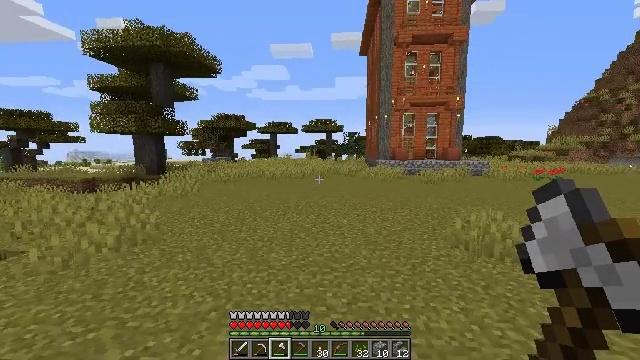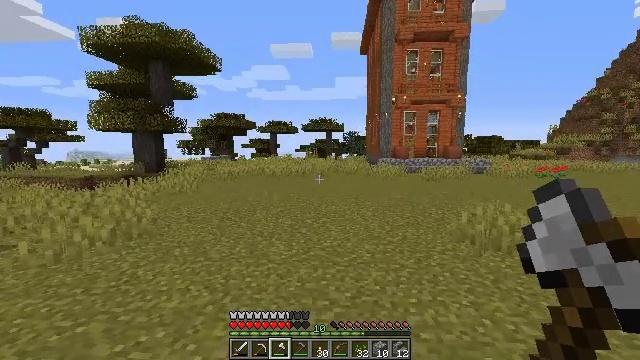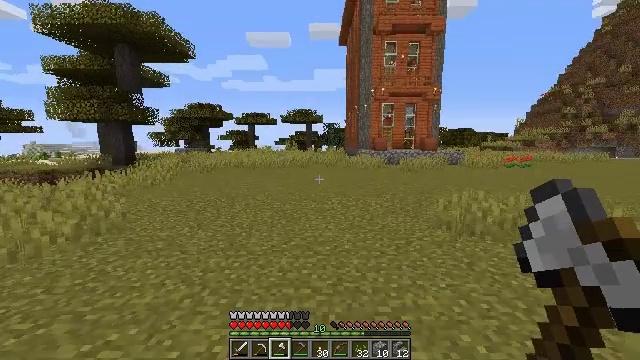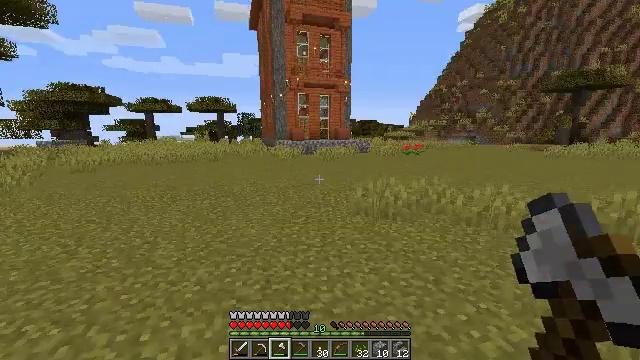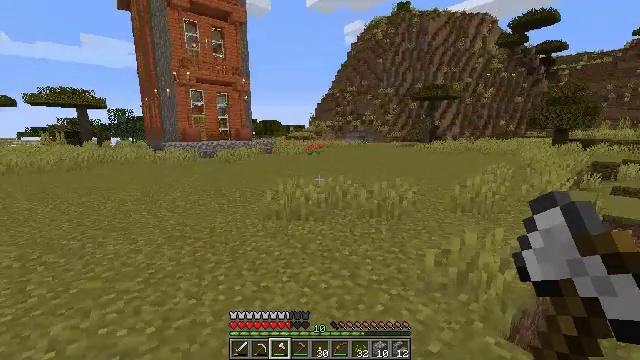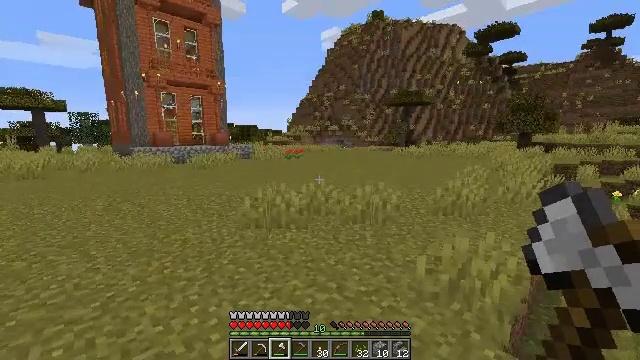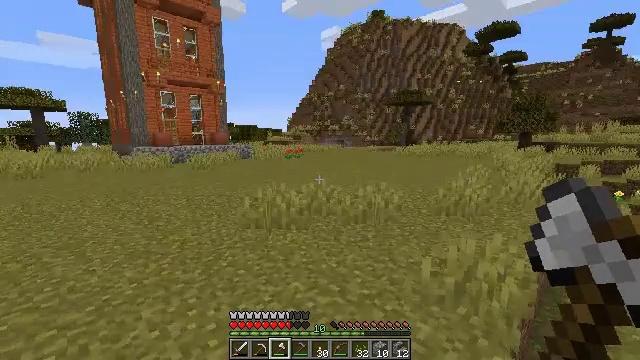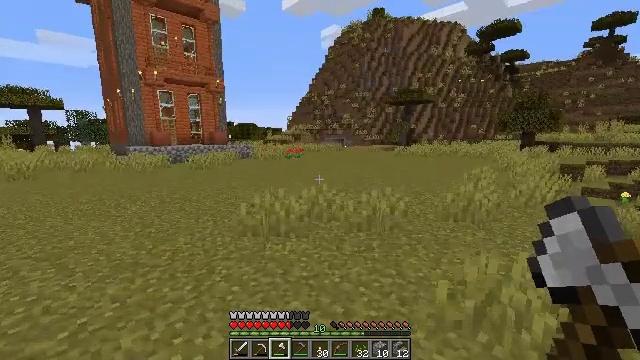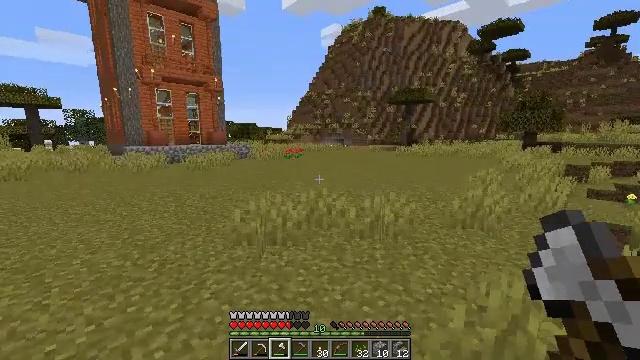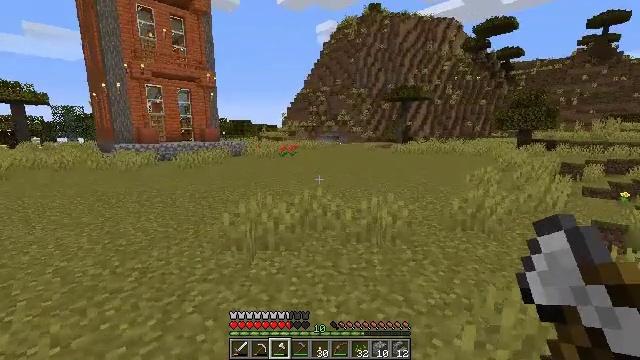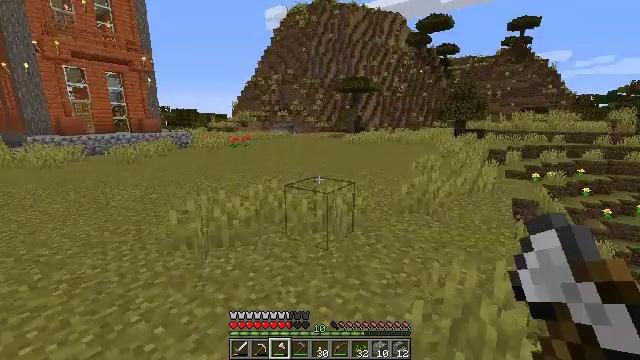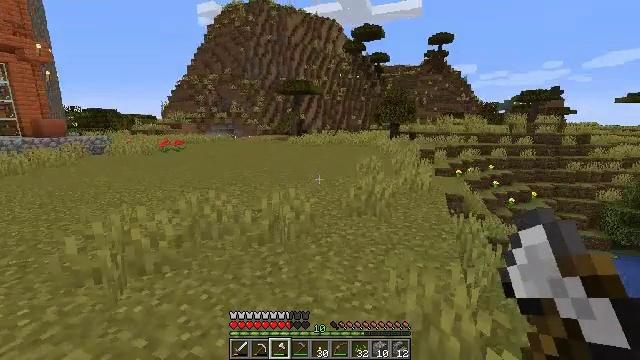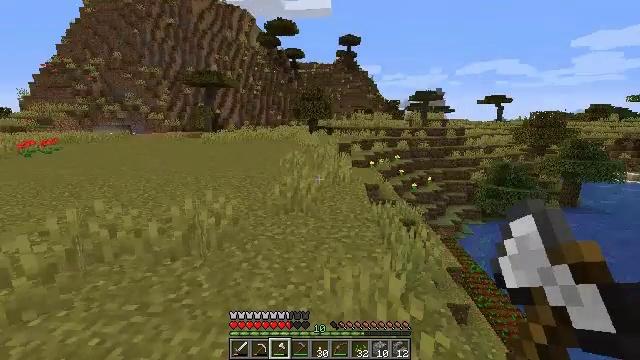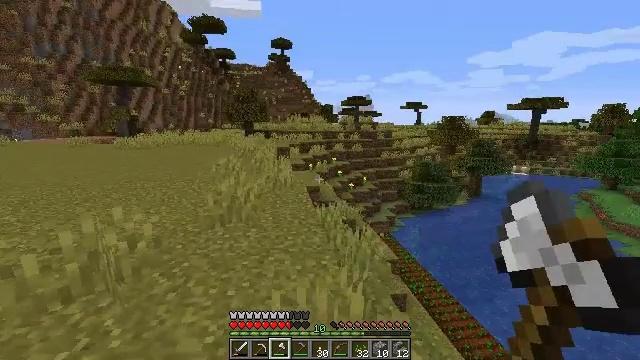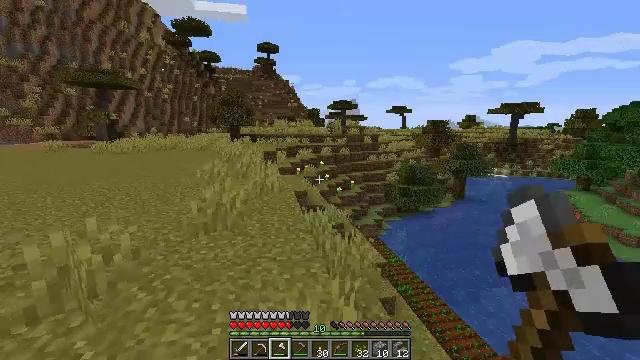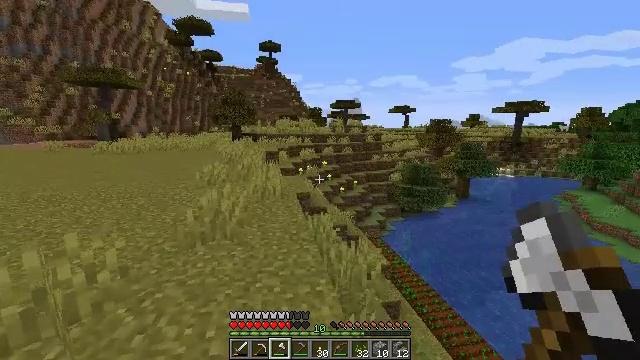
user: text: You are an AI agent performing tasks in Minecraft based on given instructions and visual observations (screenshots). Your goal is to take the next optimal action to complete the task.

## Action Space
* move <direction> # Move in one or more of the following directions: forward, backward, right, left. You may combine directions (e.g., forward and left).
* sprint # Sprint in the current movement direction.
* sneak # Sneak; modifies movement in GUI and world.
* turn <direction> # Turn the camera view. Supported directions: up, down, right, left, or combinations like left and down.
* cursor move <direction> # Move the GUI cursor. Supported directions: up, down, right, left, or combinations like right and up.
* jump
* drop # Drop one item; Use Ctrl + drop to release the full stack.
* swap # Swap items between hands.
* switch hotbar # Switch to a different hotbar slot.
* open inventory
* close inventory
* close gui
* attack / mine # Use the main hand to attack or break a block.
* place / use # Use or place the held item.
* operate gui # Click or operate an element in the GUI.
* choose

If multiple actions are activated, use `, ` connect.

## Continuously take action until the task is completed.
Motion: motion action
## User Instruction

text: Collect the poppy by clicking on it.
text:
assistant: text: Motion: move forward
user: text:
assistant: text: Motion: move forward, turn right and down
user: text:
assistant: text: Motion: move forward, turn right and down
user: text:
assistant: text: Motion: move forward, turn right
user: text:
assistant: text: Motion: move forward, turn right
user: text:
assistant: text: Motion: move forward
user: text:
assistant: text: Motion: move forward
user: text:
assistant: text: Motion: move forward
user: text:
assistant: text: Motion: move forward, turn right
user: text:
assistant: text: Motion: move forward, turn right and down
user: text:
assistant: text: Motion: move forward, turn right
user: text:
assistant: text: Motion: move forward, turn right and down
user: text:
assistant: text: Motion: move forward, turn right
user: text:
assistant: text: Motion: move forward, turn right
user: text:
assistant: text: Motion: move forward
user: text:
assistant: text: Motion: move forward
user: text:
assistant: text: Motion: move forward
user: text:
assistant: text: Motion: move forward
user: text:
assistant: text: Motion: move forward
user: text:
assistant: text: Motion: move forward
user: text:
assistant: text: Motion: move forward, turn right and down
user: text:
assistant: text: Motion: move forward, turn right and down
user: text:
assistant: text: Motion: move forward, turn right and down
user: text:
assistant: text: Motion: move forward, turn right and down
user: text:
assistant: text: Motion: move forward, turn right
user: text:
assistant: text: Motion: move forward
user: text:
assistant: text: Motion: no_op
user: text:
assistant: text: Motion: no_op
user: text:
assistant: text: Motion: turn right and down
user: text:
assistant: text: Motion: move back, turn right and down